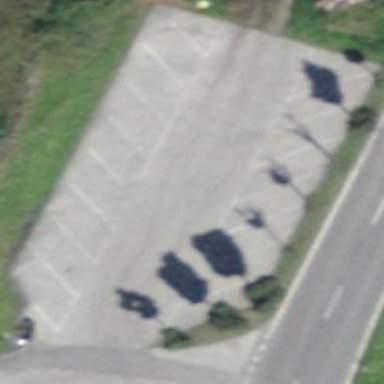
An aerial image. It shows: Parking area with surface.